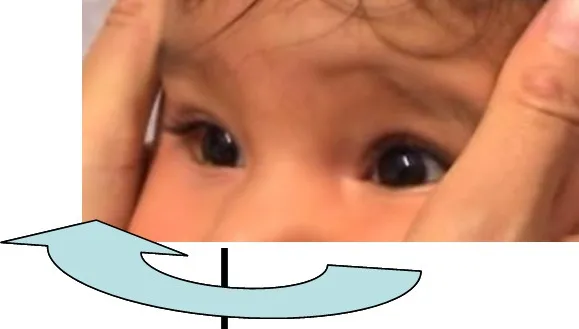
Doll's head maneuver in patient 4 at the age of 9 months. Under passive rotation of the head to the right compensatory eye movements to the left can not be observed.
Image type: medical_photograph (other_medical_photograph)